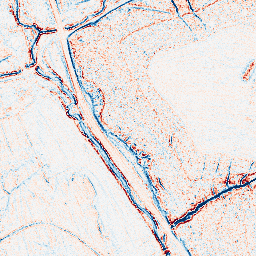
Category: edge_preserving
Decomposition family: anisotropic_diffusion
Decomposition parameters: iterations: 5
kappa: 50
gamma: 0.1
Upsampling method: sinc_blackman
Upsampling parameters: scale: 2
kernel_size: 8
Upsampling scale: 2